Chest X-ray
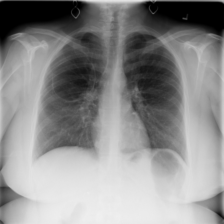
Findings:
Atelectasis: negative
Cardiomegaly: negative
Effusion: negative
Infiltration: negative
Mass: negative
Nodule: negative
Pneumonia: negative
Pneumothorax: negative
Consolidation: negative
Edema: negative
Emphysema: negative
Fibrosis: negative
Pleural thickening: negative
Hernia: negative